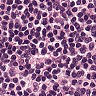
Metastatic tissue present: no